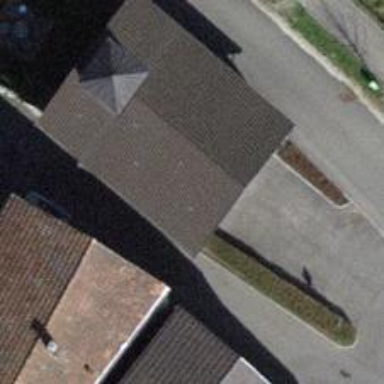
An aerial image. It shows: Building with tile roof.